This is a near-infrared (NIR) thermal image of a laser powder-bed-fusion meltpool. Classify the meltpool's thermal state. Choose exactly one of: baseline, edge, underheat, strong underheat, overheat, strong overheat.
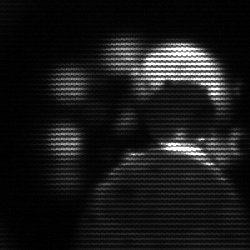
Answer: baseline